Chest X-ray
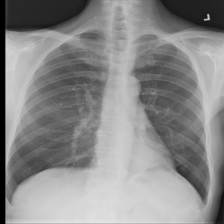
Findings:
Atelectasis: negative
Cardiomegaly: negative
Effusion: negative
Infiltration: negative
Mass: negative
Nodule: negative
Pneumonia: negative
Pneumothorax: negative
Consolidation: positive
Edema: negative
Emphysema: negative
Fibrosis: negative
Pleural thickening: negative
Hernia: positive